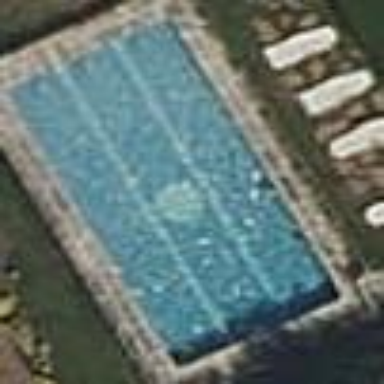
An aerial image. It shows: Swimming pool located in leisure land.